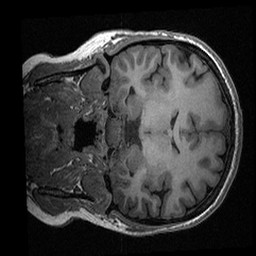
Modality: T1w
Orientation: coronal
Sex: female
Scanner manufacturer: ge
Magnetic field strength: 3 T
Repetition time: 0.0064 s
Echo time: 0.00281 s